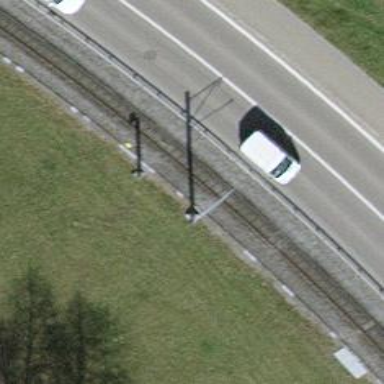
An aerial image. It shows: Narrow-gauge railway track with 1 electrified contact line.